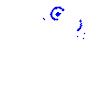
Particle: pion